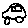
Label: car